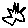
Label: star